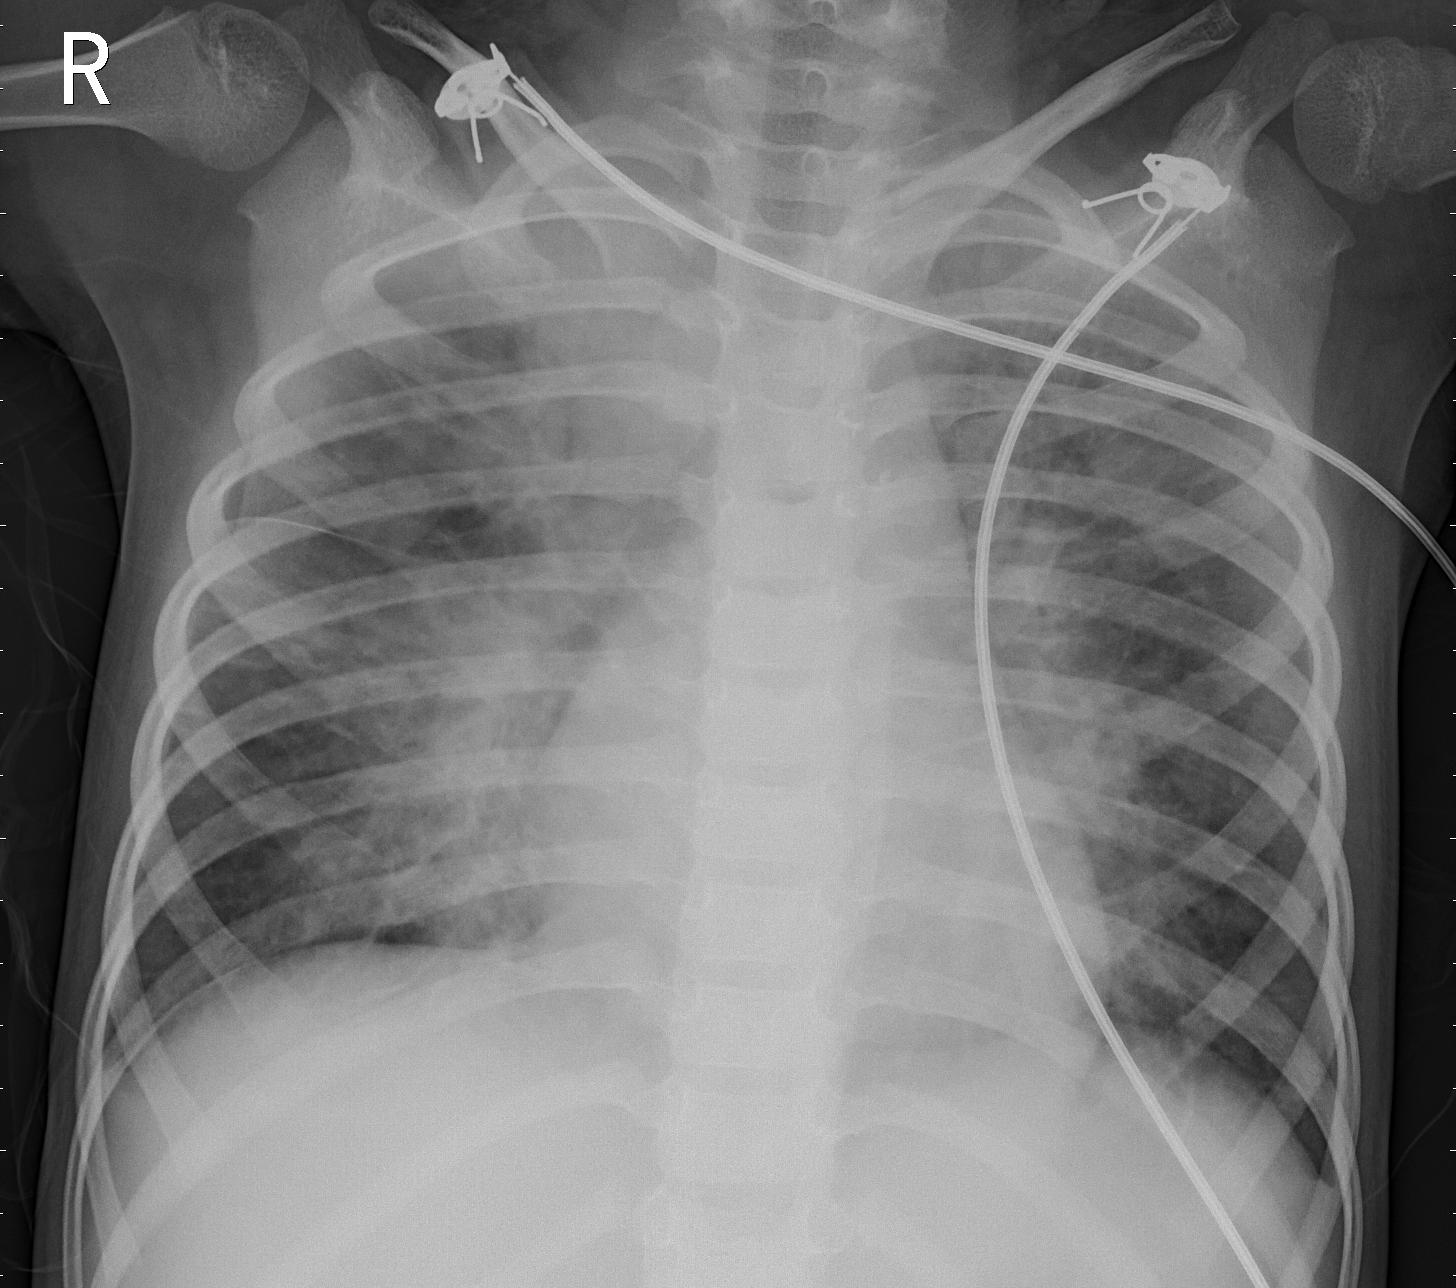
Diagnosis: PNEUMONIA